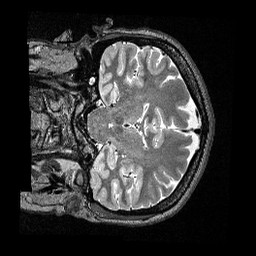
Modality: T2w
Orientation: coronal
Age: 24
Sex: female
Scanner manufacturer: siemens
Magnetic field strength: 3 T
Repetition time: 3.2 s
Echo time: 0.479 s